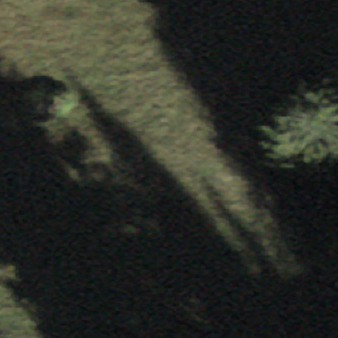
Label: other